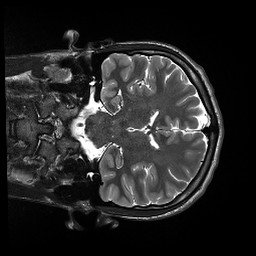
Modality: T2w
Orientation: coronal
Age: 21
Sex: male